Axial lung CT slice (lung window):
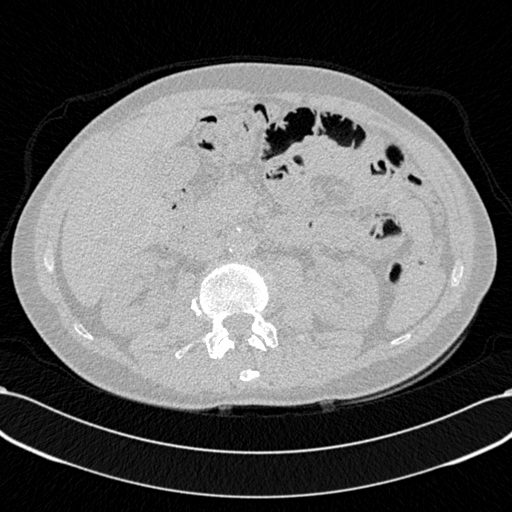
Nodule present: no